Question: I want to keep GRID or table in one of the screen in WIX installer listing some data.
Is there any property in WIX which will allow me to do so?
I want something like this

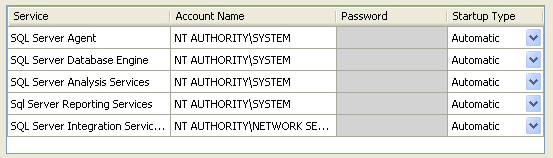
Answer: This is not supported by Windows Installer. It can be done only through custom dialogs drawn by an external UI.